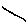
Label: line